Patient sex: M
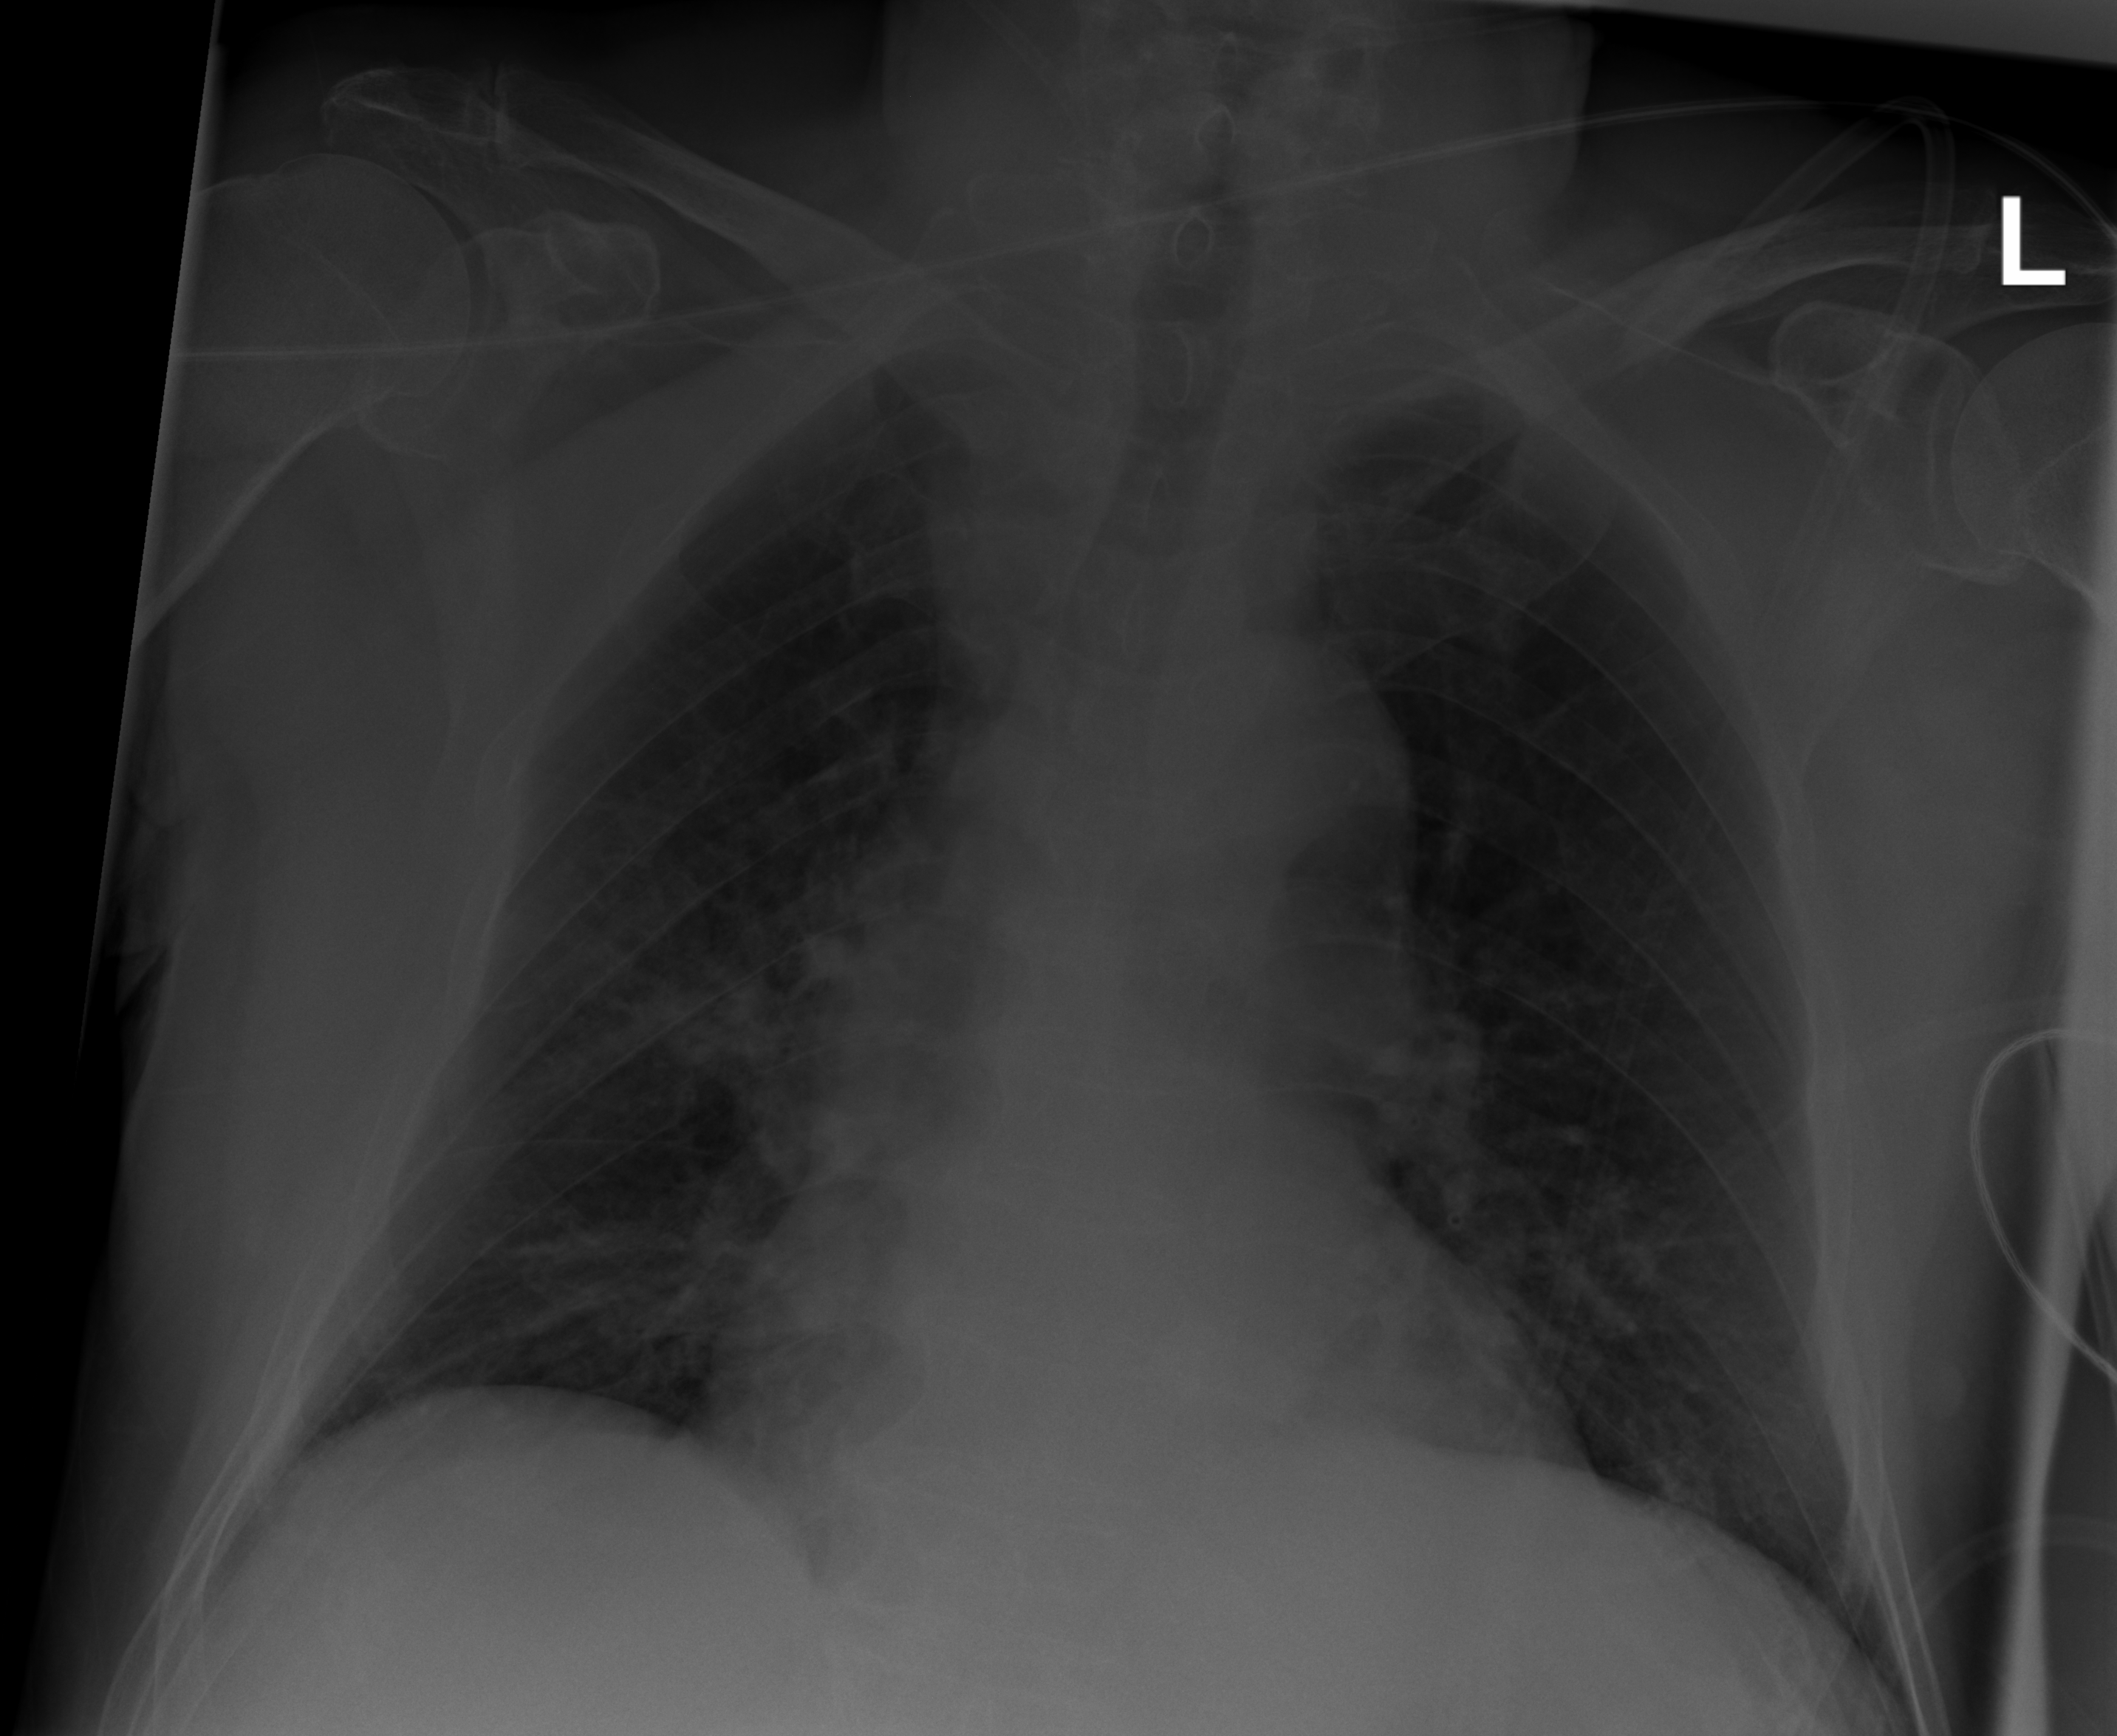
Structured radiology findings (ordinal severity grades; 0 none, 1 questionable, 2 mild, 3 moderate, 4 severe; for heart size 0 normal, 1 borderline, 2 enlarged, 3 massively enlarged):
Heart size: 2
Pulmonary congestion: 1
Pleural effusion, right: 0
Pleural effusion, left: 0
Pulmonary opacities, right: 2
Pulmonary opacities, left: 0
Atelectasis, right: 2
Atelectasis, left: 0